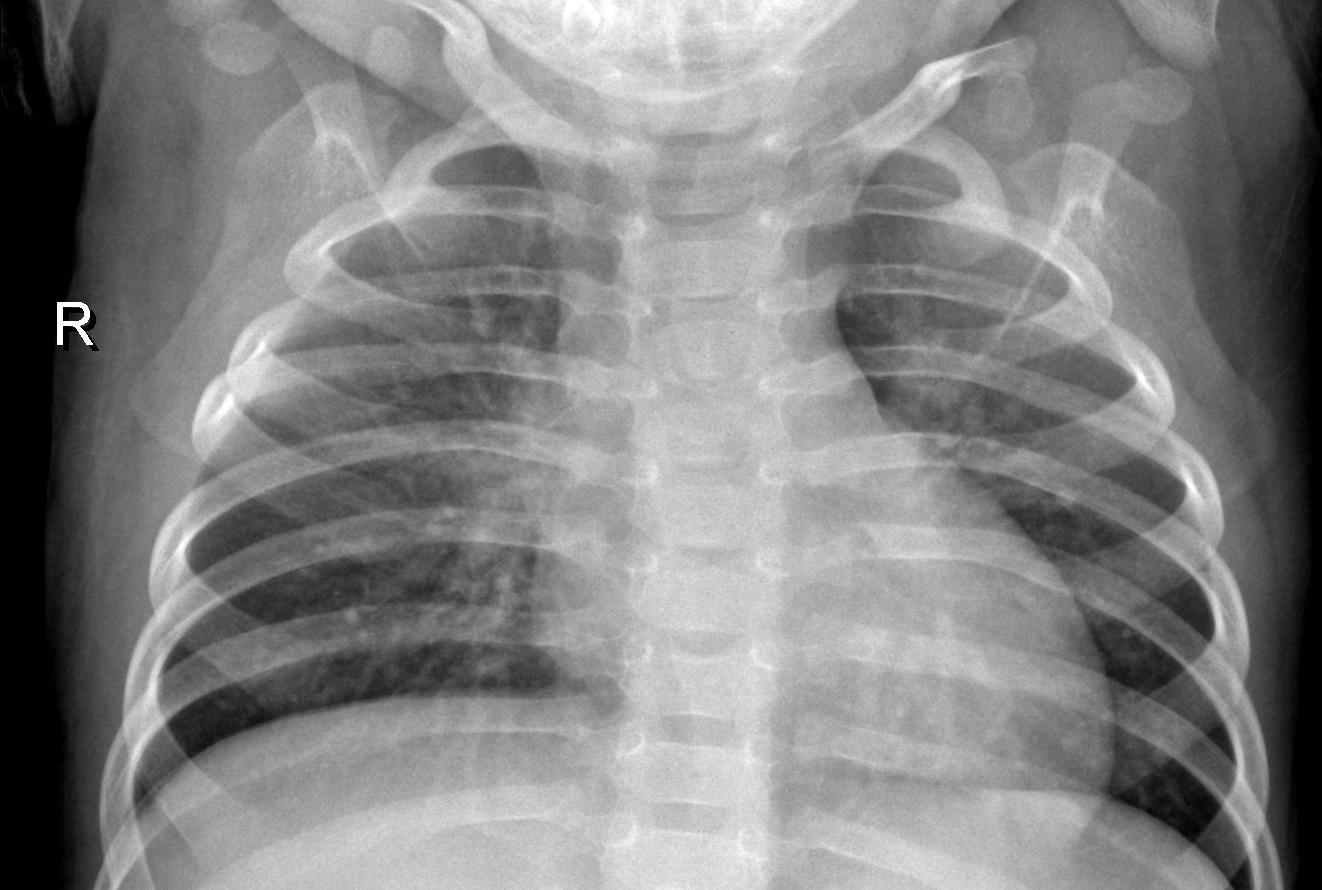
Diagnosis: PNEUMONIA